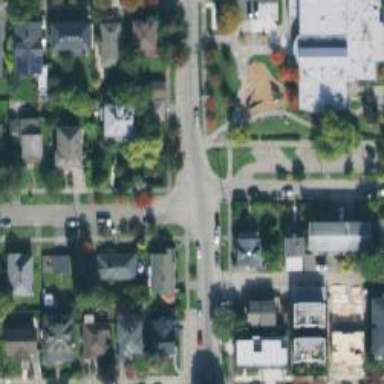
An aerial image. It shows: Residential road with sidewalk on the left side.